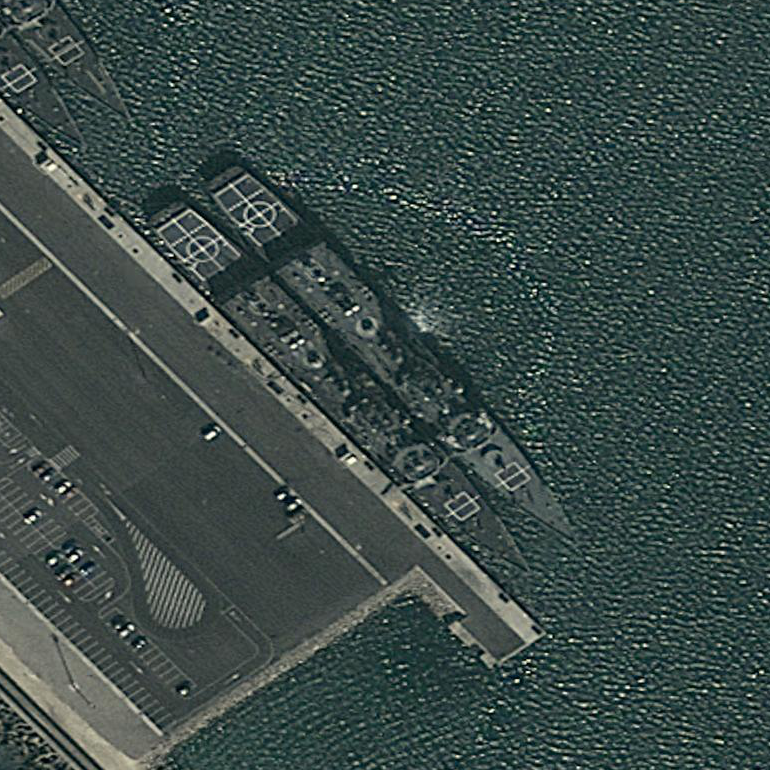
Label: cruiser